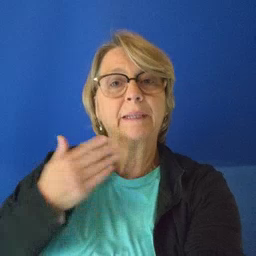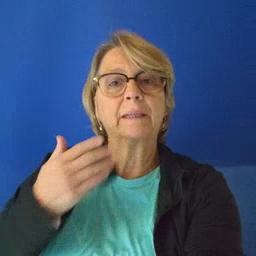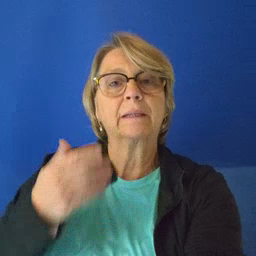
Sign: happy